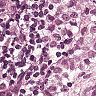
Metastatic tissue present: yes